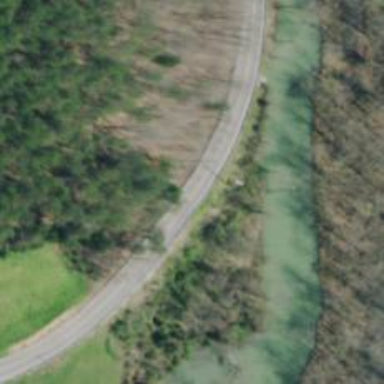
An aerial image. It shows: Primary highway.